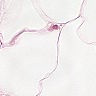
Metastatic tissue present: no